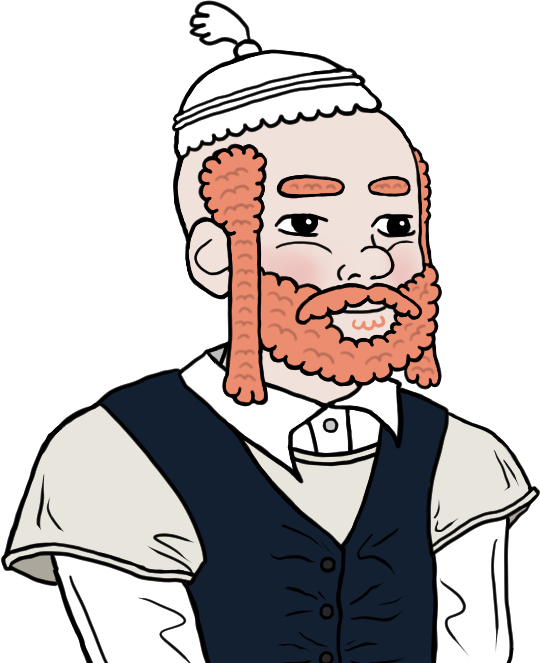
Label: 5_Trad_Boywife